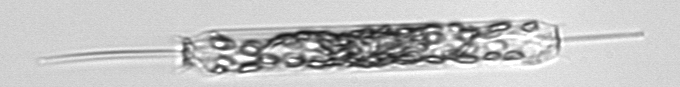
Label: Ditylum_brightwellii